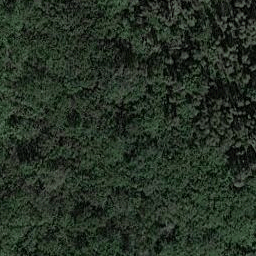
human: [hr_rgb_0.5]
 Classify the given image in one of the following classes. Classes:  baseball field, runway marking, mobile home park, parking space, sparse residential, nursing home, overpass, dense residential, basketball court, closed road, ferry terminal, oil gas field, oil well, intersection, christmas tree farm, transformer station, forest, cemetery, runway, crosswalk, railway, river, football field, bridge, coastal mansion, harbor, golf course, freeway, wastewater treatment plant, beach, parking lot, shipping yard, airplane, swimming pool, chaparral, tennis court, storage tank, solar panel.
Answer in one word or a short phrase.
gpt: forest